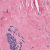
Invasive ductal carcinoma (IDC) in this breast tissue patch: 1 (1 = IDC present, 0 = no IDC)